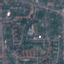
Land use / land cover: Residential